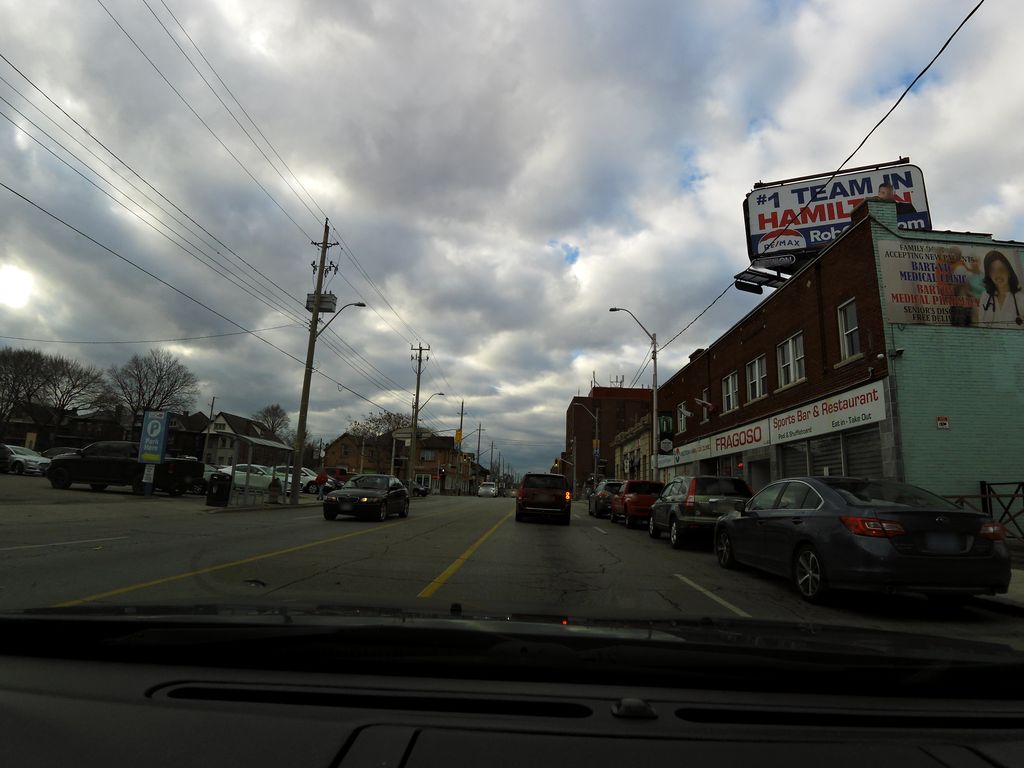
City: hamilton